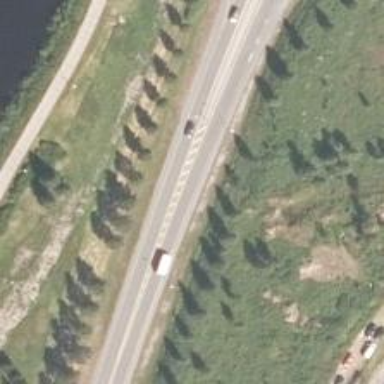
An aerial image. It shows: Trunk highway.